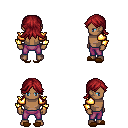
a pixel art fantasy rpg character, male body template, human, dark skin, gold arm armor, magenta pants, brunette loose hair, brown slippers, four views (front, back, left, right), 2x2 character sprite sheet, small pixel art, hard edges, no anti-aliasing